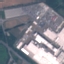
Land use / land cover class: Industrial